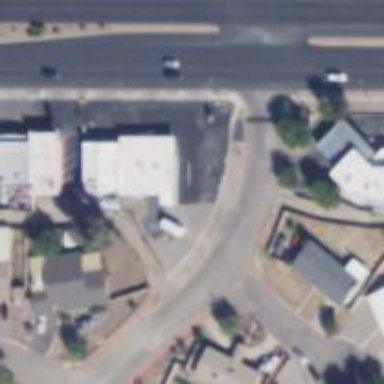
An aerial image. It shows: Alley classified as service road.